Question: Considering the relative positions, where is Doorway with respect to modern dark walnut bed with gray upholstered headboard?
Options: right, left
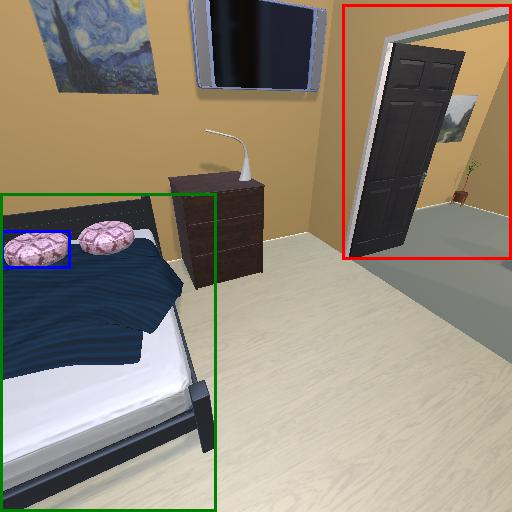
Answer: right